Question: Everything works correctly in the code, but I want the code to save two values and then end. How can I do that?
'''
import cv2
import numpy as np
def mouse(event,x,y,flags,param):
if event == cv2.EVENT_LBUTTONDOWN:
colorsb = image[y,x,0]
colorsg = image[y,x,1]
colorsr = image[y,x,2]
colors = image[y,x]
print("Red: ",colorsr)
print("Green: ",colorsg)
print("Blue: ",colorsb)
print("BRG : ",colors)
print("Coordinates of pixel: X: ",x,"Y: ",y)
image = cv2.imread("x.jpg")
cv2.namedWindow("Image")
cv2.setMouseCallback("Image", mouse)
while(1):
cv2.imshow("Image",image)
if cv2.waitKey(1) & 0xFF == 27:
break
cv2.destroyAllWindows()
'''
My Image:

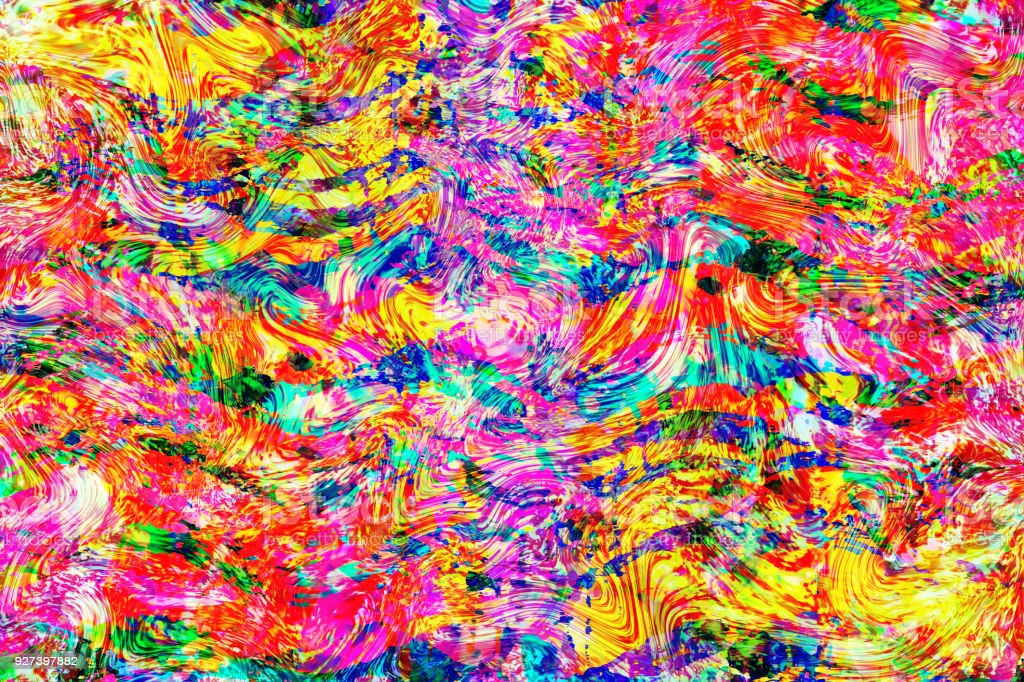
Answer: You could do something like this:
'''
#!/usr/bin/env python3
import cv2
import numpy as np
def mouse(event,x,y,flags,param):
# Ensure we change global "done" rather than a local copy
global done
if event == cv2.EVENT_LBUTTONDOWN:
colorsb = image[y,x,0]
colorsg = image[y,x,1]
colorsr = image[y,x,2]
colors = image[y,x]
print("Red: ",colorsr)
print("Green: ",colorsg)
print("Blue: ",colorsb)
print("BRG : ",colors)
print("Coordinates of pixel: X: ",x,"Y: ",y)
# Write results to file
with open('result.txt', 'w') as f:
f.write(f'Coords: [{x},{y}], BRG: {colors}')
# Signal main loop to exit
done = True
image = cv2.imread("MNFnp.jpg")
cv2.namedWindow("Image")
cv2.setMouseCallback("Image", mouse)
done = False
while not done:
cv2.imshow("Image",image)
if cv2.waitKey(1) & 0xFF == 27:
break
cv2.destroyAllWindows()
'''